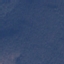
Land use / land cover class: Forest